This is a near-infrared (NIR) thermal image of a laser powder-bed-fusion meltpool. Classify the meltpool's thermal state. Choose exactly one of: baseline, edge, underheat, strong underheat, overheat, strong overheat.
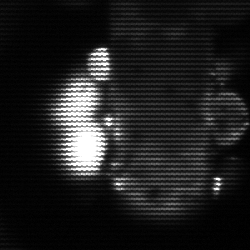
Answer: strong underheat